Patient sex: M
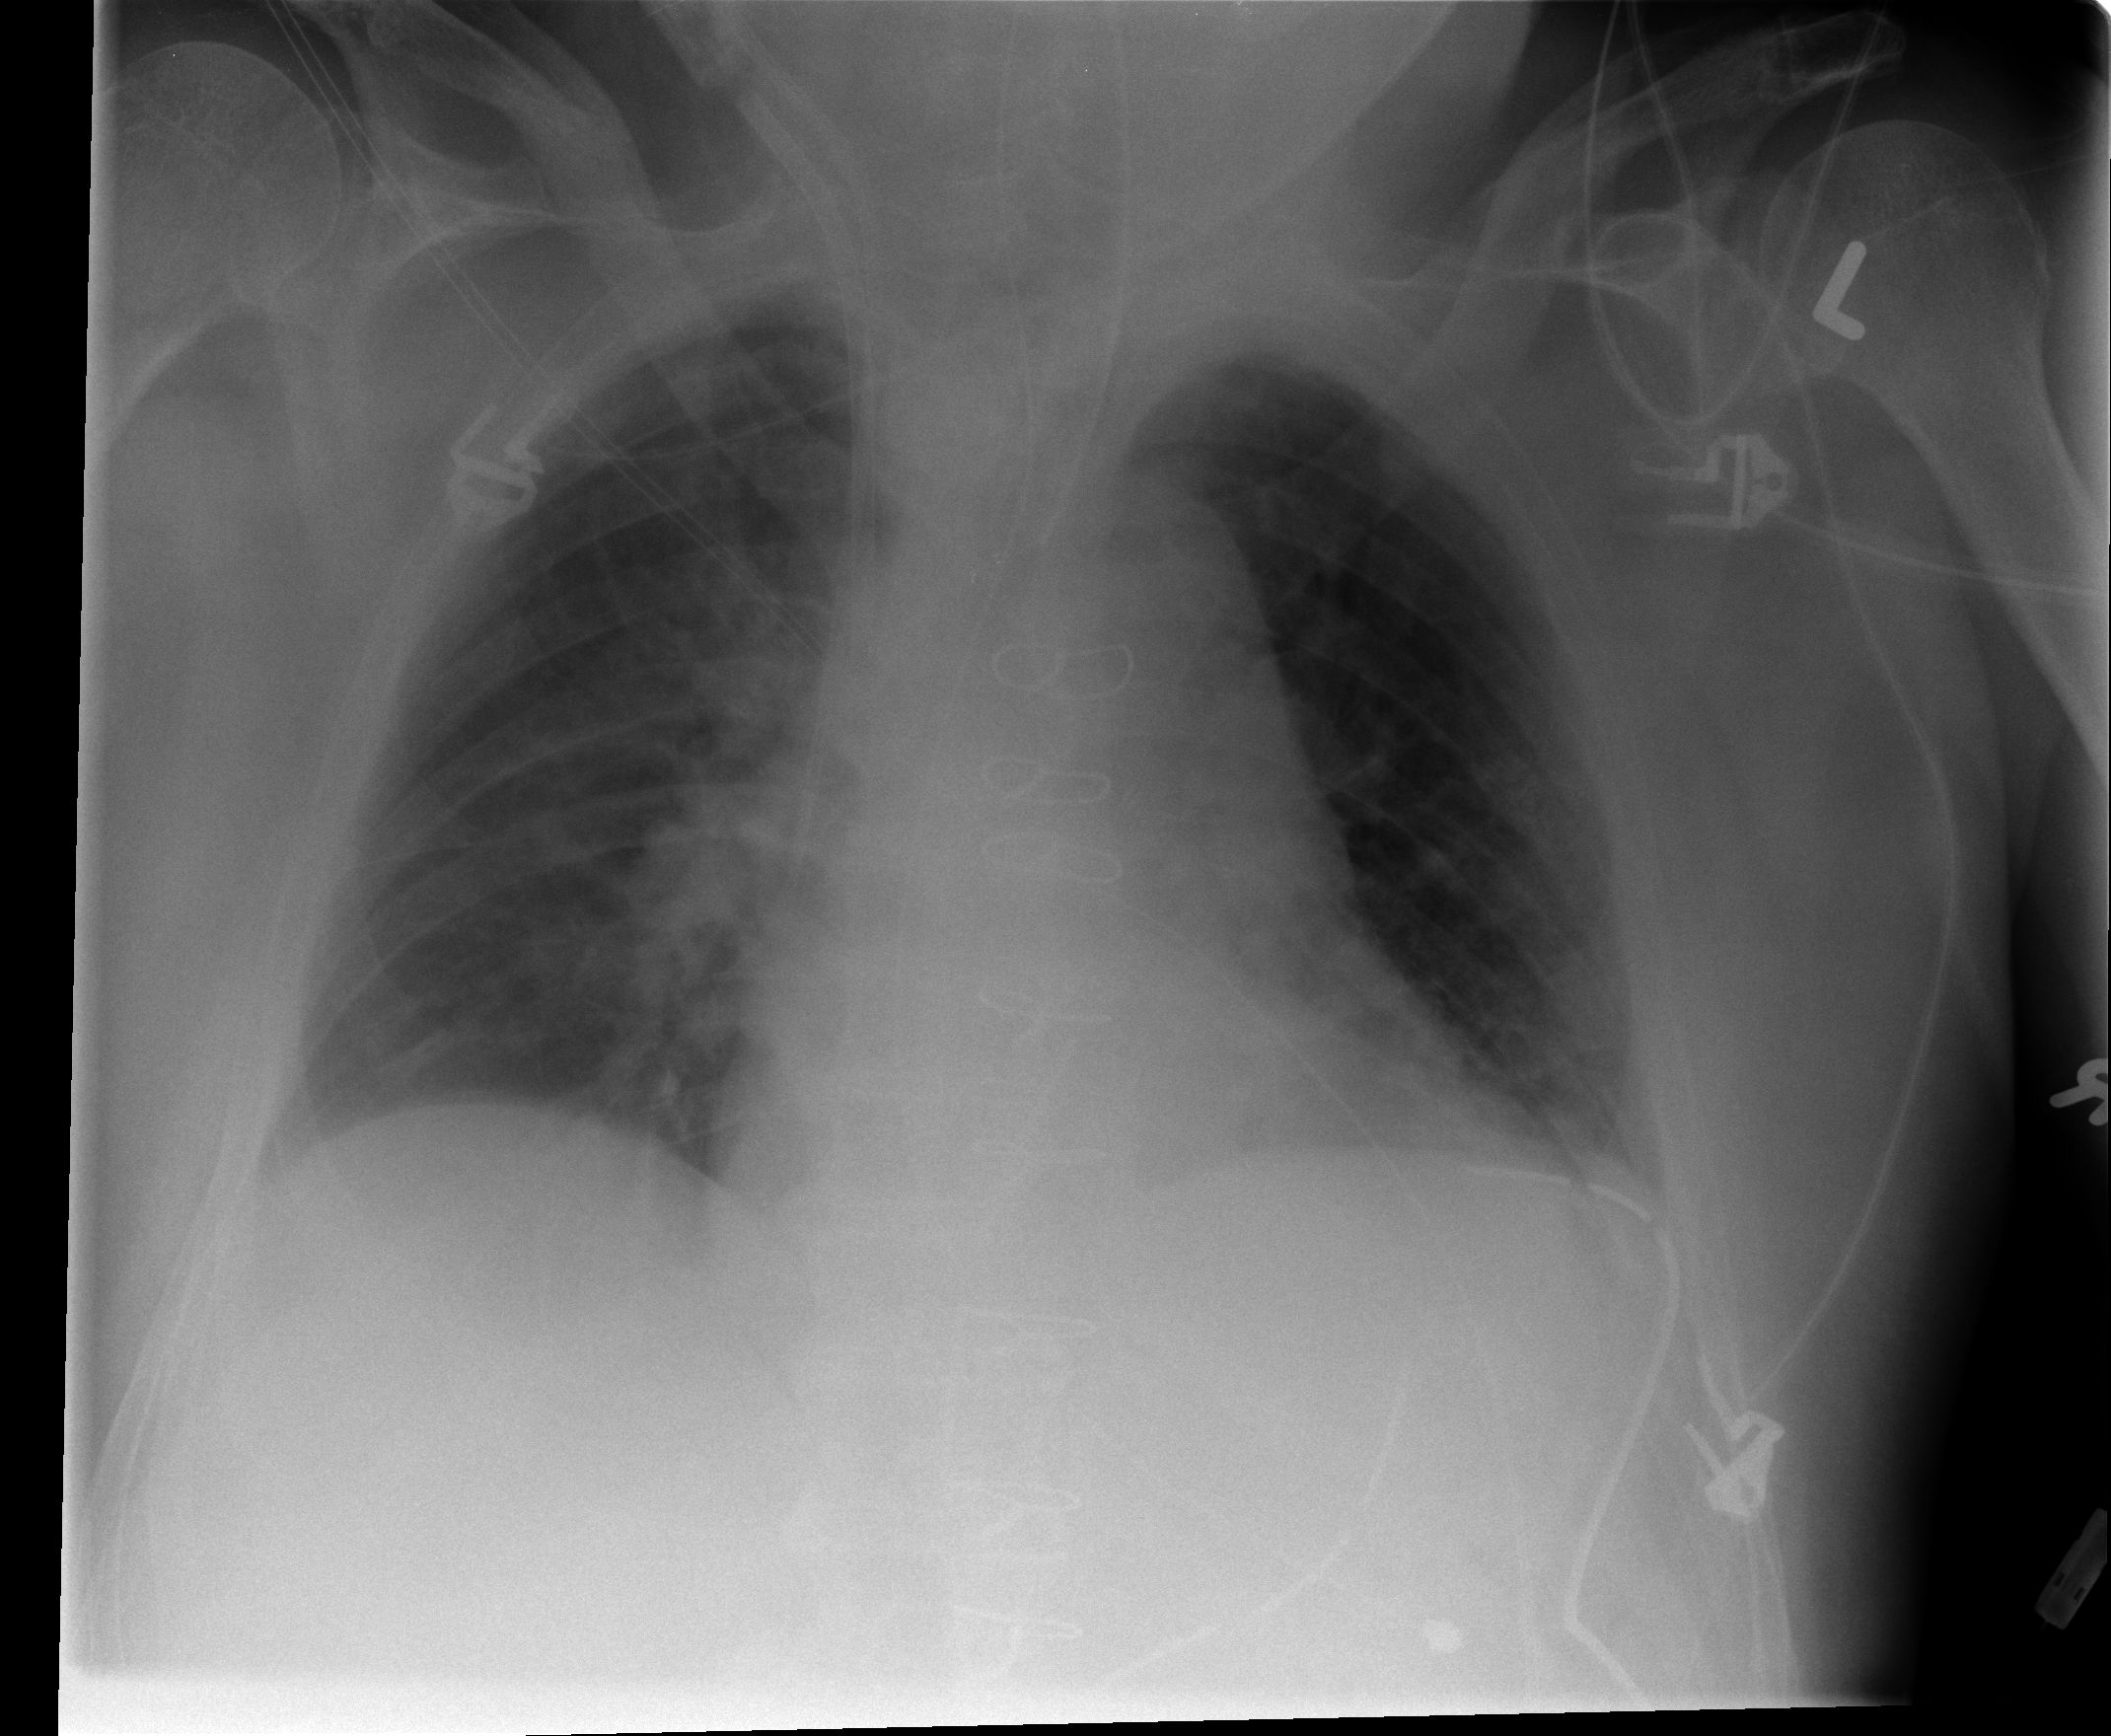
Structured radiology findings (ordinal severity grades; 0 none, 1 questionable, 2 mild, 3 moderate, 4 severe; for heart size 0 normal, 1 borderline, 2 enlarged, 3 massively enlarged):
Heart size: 2
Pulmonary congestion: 0
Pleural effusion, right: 0
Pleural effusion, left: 2
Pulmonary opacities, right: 2
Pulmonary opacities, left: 2
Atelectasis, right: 2
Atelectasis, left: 2